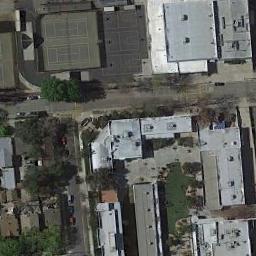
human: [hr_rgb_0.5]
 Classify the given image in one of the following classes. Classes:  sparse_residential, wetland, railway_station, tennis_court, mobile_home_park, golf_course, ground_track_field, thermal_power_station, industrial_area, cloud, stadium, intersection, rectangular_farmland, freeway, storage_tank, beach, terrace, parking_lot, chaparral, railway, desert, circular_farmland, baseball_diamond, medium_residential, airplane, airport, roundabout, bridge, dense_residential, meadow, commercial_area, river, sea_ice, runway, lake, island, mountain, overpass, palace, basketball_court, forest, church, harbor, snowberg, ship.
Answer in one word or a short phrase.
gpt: tennis_court